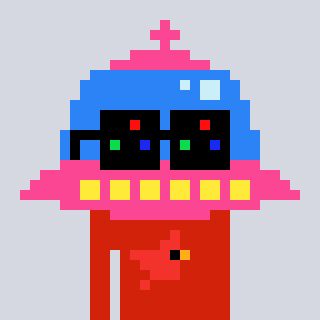
a pixel art character with square black sunglasses, a ufo-shaped head and a red-colored body on a cool background